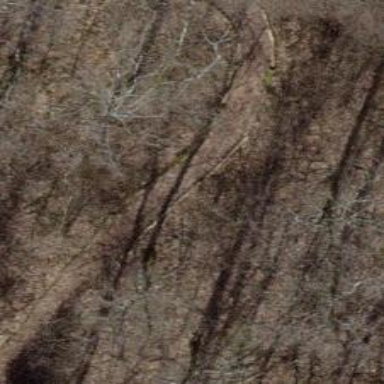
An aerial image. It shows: Path with woodchips surface.